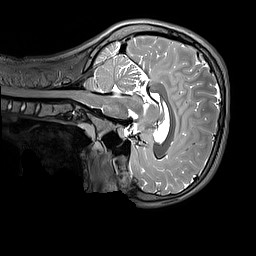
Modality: T2w
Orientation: sagittal
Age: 11
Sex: female
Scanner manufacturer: siemens
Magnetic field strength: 3 T
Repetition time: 3.2 s
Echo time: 0.408 s